Question: Accidentally I pressed some keys while writing C# code in VS2008 and space characters replaced by . and enter key replaced by some square boxes, now how do I reset the editor

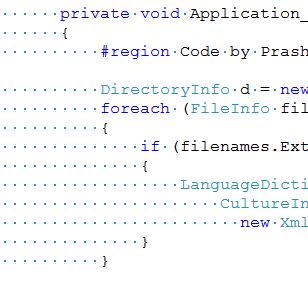
Answer: You're probably viewing whitespace, duplicate topic here:
<URL>